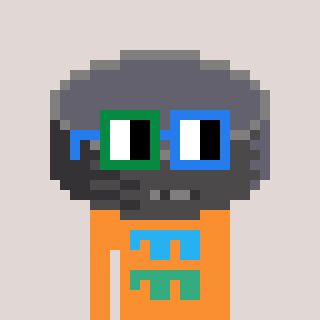
a pixel art character with square green and blue glasses, a hockey puck-shaped head and a orange-colored body on a warm background